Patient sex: M
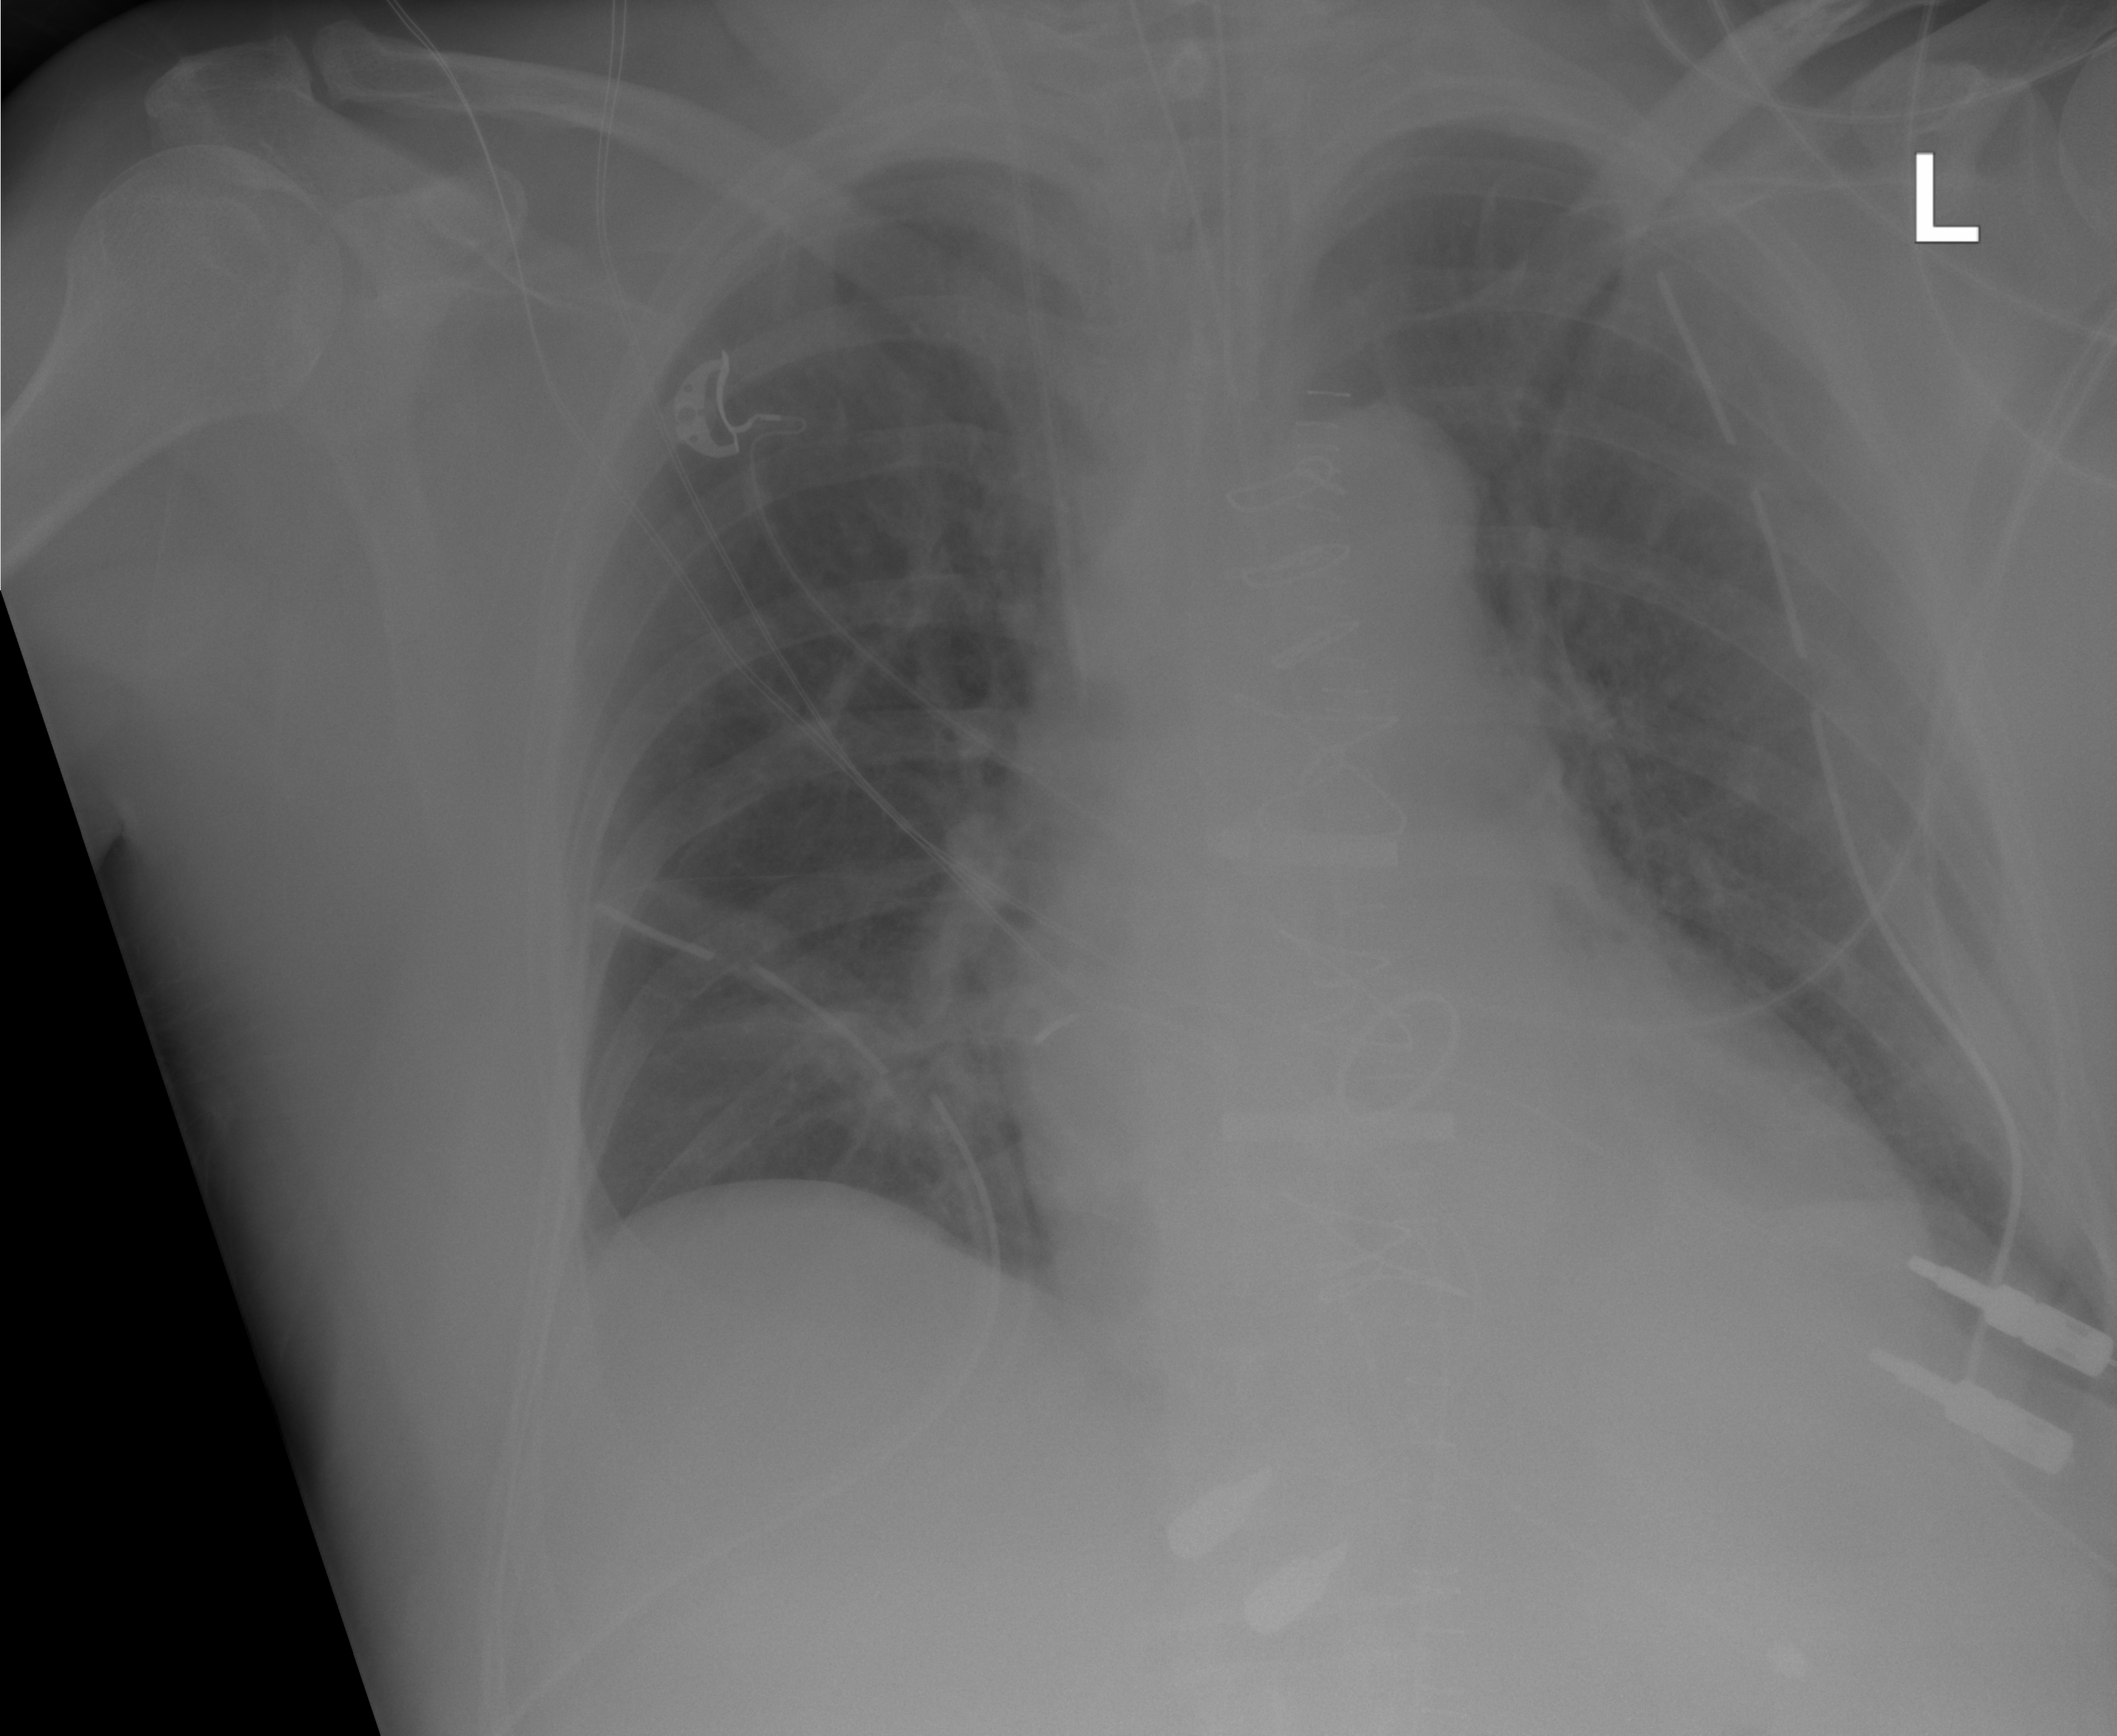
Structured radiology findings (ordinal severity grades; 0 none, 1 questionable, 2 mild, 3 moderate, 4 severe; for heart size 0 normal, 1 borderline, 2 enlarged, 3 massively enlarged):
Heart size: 2
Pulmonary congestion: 2
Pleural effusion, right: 2
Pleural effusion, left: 2
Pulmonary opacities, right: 2
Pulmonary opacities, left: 2
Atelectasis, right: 2
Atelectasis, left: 0